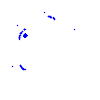
Particle: kaon